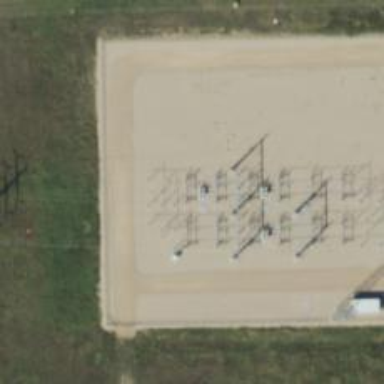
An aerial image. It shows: Switch used for power control.